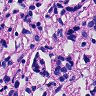
Metastatic tissue present: yes